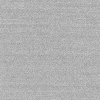
Atmospheric dust classification: dusty